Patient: sex M, age 36
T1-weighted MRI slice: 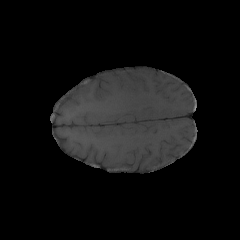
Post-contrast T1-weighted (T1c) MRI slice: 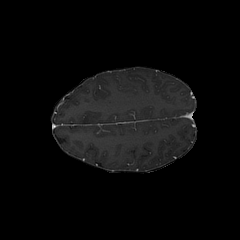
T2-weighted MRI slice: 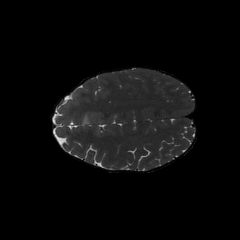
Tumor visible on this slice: no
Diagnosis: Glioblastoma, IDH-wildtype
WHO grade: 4